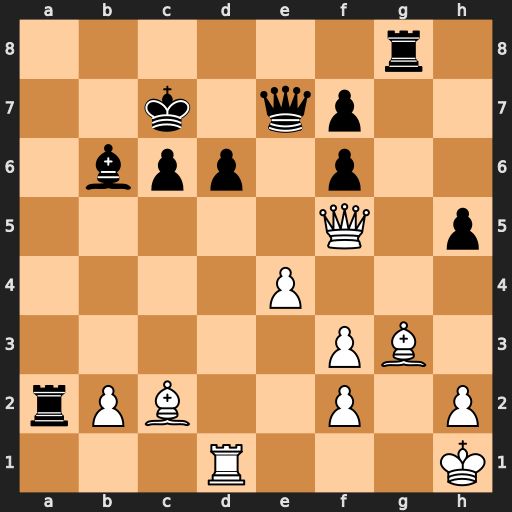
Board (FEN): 6r1/2k1qp2/1bpp1p2/5Q1p/4P3/5PB1/rPB2P1P/3R3K
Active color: w
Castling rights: -
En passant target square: -
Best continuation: Bxd6+ Qxd6 Rxd6